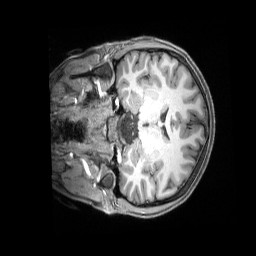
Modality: T1w
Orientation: coronal
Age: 20
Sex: female
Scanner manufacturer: siemens
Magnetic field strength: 3 T
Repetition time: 2.3 s
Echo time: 0.00298 s